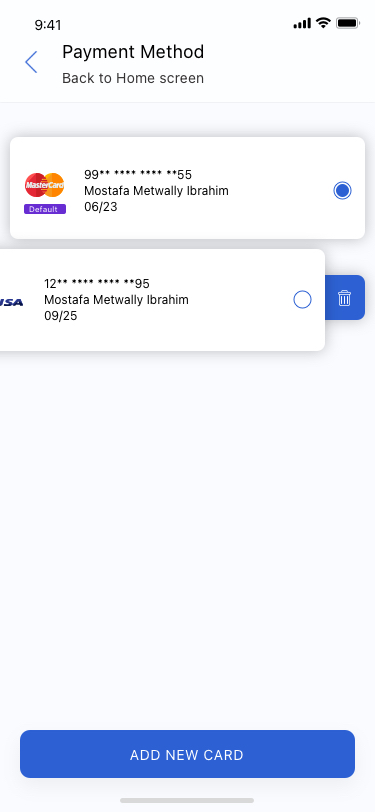
Text in this UI design:
99** **** **** **55 Mostafa Metwally Ibrahim
06/23
Default
12** **** **** **95 Mostafa Metwally Ibrahim
09/25
ADD NEW CARD
Payment Method
Back to Home screen